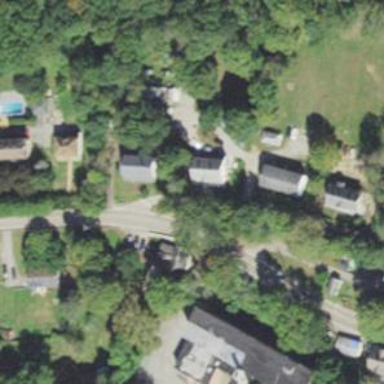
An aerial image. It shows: Residential driveway.